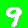
Digit: 9